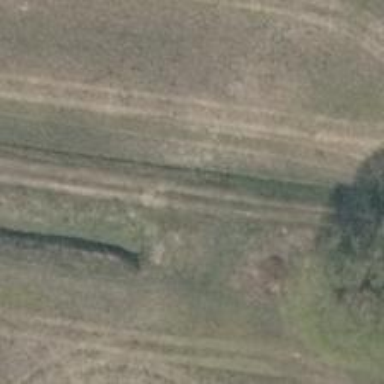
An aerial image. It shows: Hunting stand.